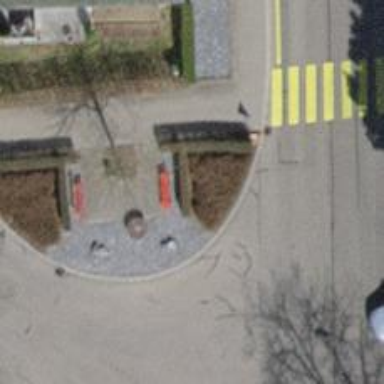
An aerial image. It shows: Red bench.